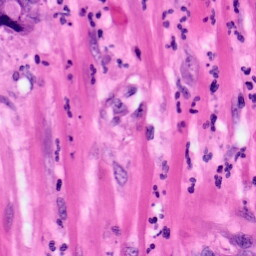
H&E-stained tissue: Pancreatic